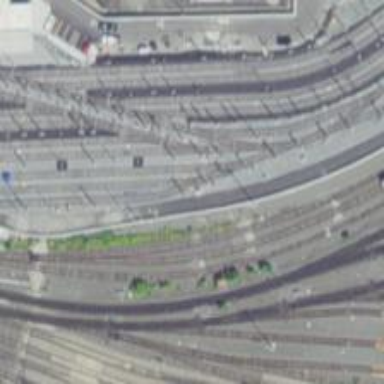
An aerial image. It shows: Yard used for service near light rail railway.